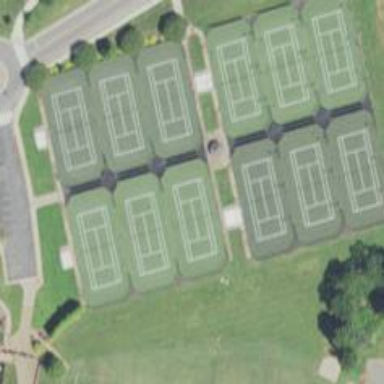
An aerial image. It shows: Tennis court on pitch.